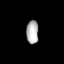
Tissue: lung
Cell type: Endothelial cells
Senescence score: 0.5465
Nuclear area (px): 286
Mean DAPI intensity: 173.346